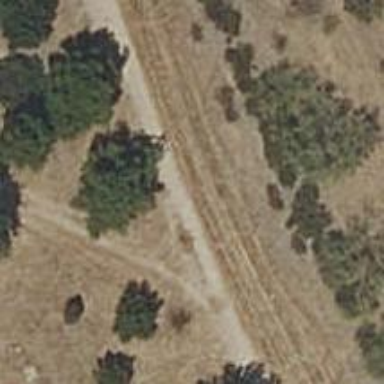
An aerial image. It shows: Dirt track road.